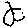
Label: smiley face